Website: bh-photo
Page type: account-selection
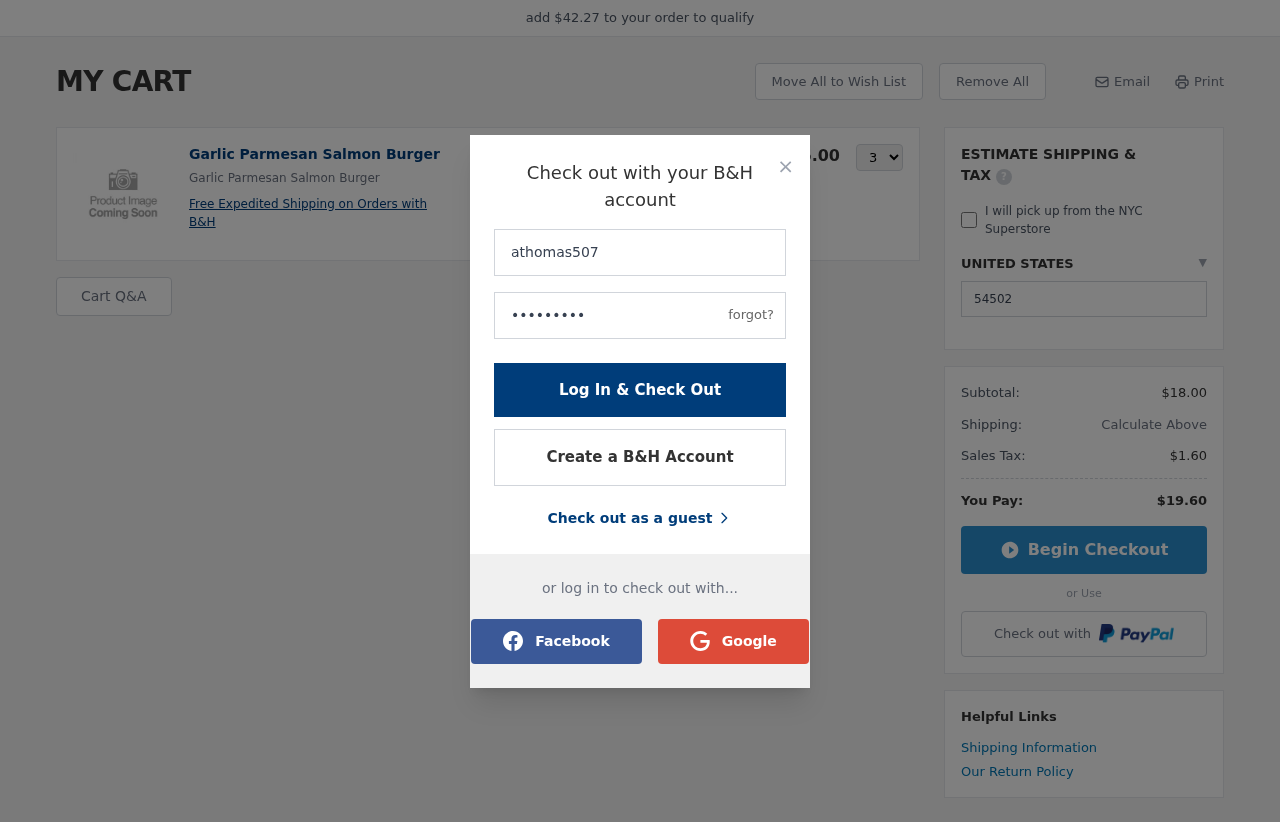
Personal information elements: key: PII_COUNTRY
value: UNITED STATES
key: PII_LOGIN_USERNAME
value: athomas507
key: PII_POSTCODE
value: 54502
Product elements: key: PRODUCT1_DESC
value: Garlic Parmesan Salmon Burger
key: PRODUCT1_NAME
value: Garlic Parmesan Salmon Burger
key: PRODUCT1_PRICE
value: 6
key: PRODUCT1_QUANTITY
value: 3
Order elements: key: ORDER_SUBTOTAL
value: $18.00
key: ORDER_TAX
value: $1.60
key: ORDER_TOTAL
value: $19.60
Other elements: key: AMOUNT_TO_QUALIFY
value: $42.27